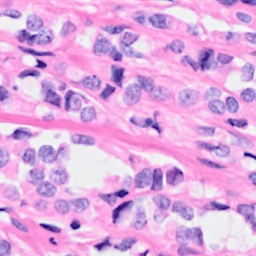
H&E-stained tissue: Breast